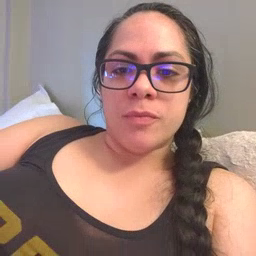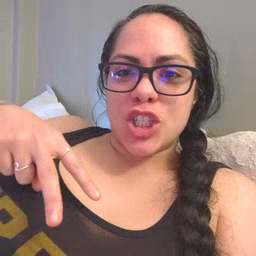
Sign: jump